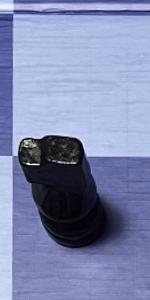
Label: Knight_Black